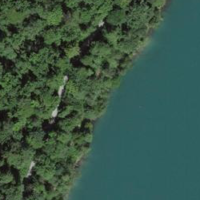
EUNIS habitat code: 41
Species observed at this site:
Mercurialis perennis
Neottia ovata